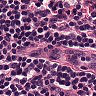
Metastatic tissue present: no